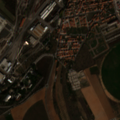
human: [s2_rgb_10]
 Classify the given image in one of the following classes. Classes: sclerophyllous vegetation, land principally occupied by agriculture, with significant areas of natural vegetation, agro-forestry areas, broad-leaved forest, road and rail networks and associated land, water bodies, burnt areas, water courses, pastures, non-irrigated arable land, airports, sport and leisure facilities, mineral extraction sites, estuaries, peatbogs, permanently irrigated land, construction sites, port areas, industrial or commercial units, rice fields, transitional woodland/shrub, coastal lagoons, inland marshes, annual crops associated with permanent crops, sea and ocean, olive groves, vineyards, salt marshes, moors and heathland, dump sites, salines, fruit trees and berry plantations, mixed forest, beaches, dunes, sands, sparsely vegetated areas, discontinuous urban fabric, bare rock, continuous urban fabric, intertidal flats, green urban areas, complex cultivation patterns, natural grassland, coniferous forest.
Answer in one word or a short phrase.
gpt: continuous urban fabric, road and rail networks and associated land, permanently irrigated land, complex cultivation patterns, natural grassland